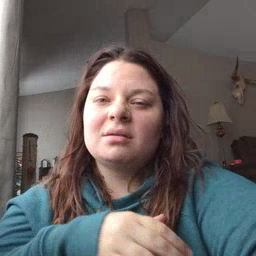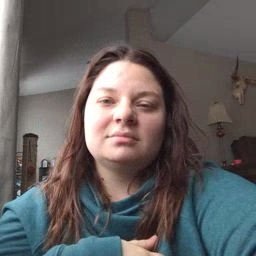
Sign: that